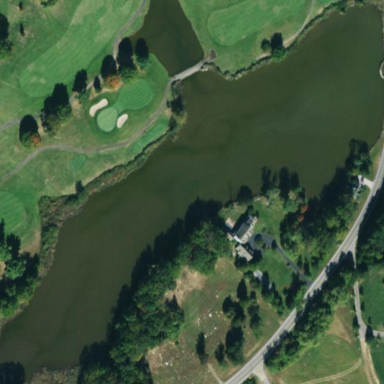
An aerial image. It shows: Water hazard in golf course. The hazard is natural water feature.